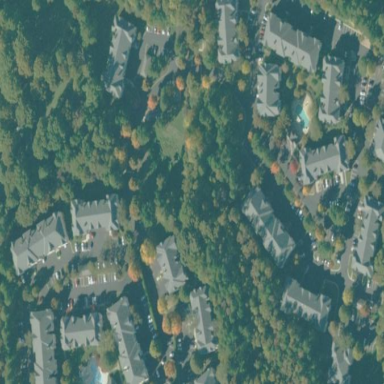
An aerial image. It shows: Residential area with apartments.